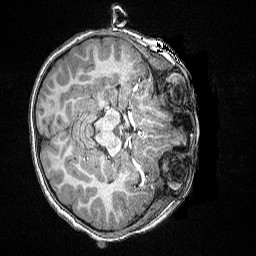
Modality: T1w
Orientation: axial
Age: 80
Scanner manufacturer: siemens
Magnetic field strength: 3 T
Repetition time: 2.5 s
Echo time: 0.00347 s